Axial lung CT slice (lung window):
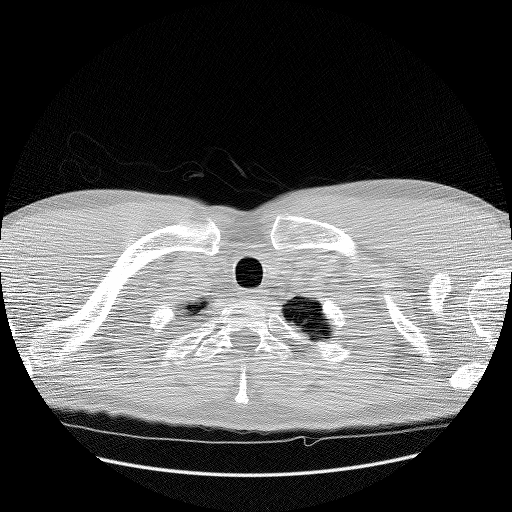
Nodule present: no